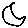
Label: moon